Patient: sex F, age 47
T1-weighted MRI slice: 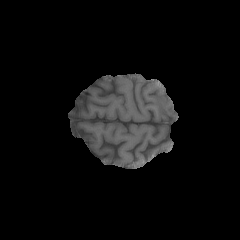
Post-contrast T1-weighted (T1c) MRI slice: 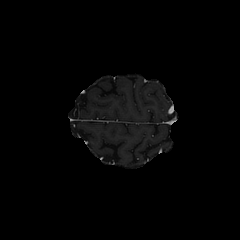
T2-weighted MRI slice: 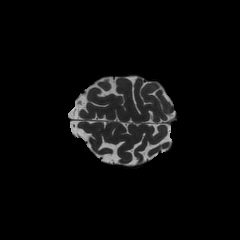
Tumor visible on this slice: no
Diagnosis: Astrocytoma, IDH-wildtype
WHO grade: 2